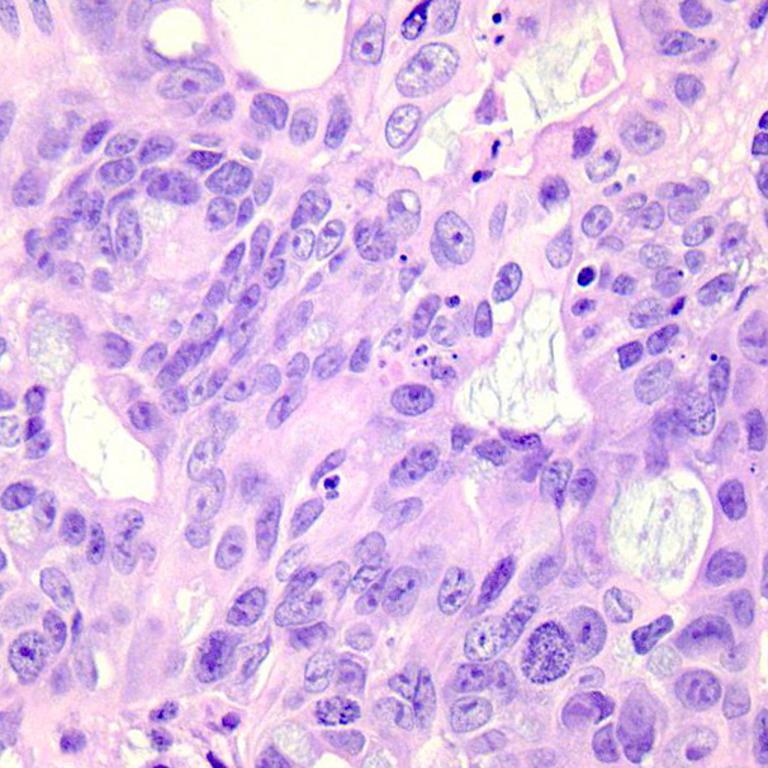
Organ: colon
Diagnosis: adenocarcinomas